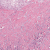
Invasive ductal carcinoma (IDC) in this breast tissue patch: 1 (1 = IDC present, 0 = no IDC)